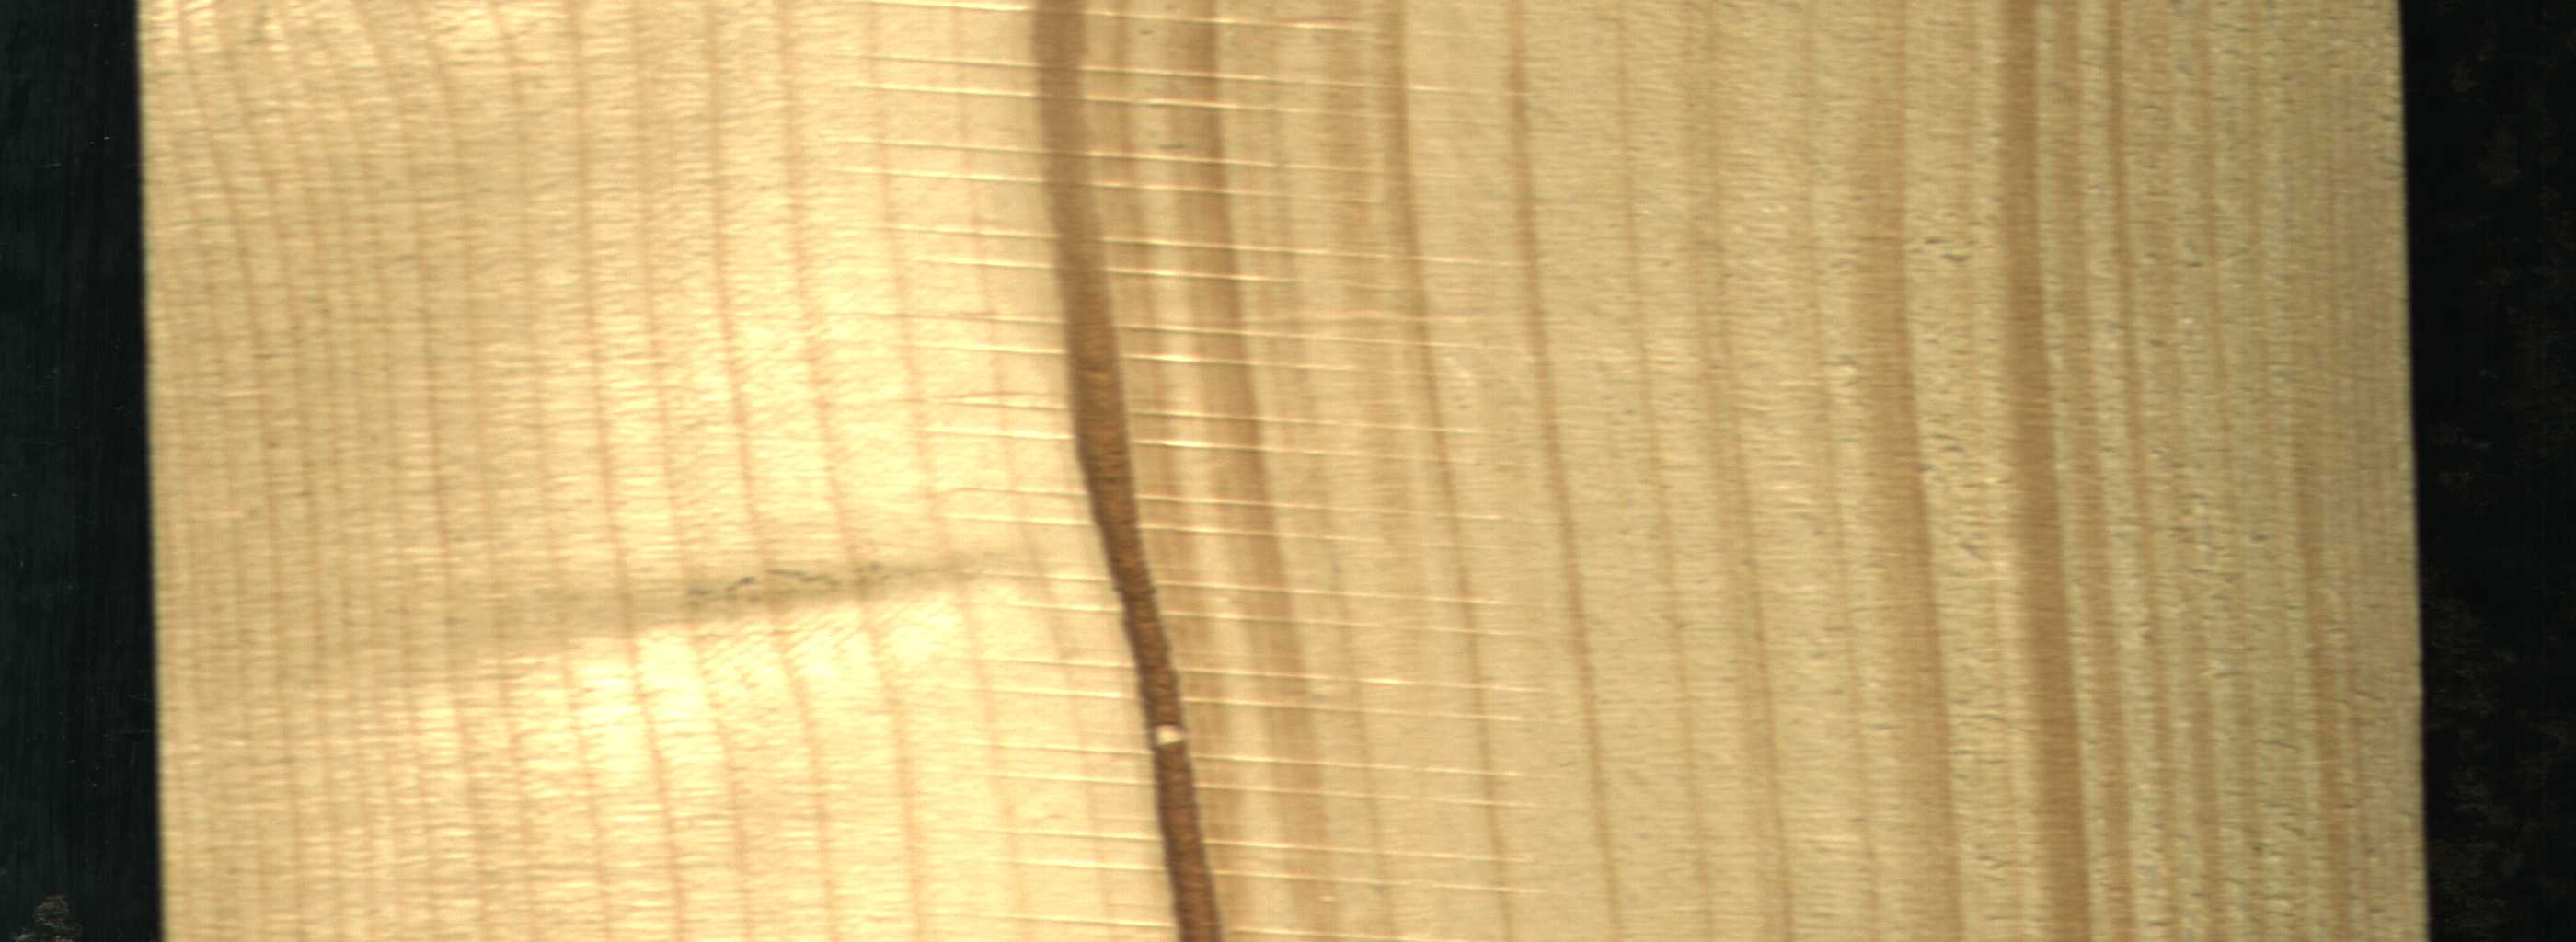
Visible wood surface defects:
Marrow